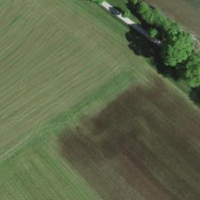
EUNIS habitat code: 24
Species observed at this site:
Lathyrus pratensis